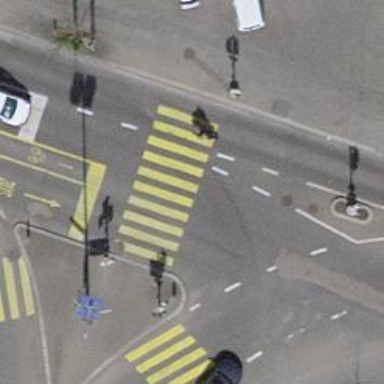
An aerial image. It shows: Crossing with traffic signals.